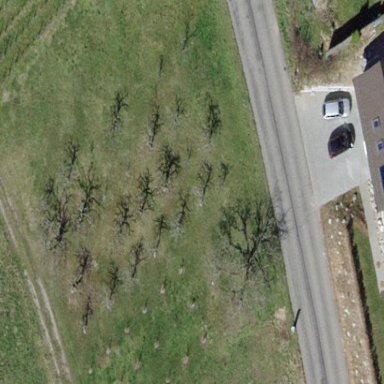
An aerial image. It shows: Orchard.